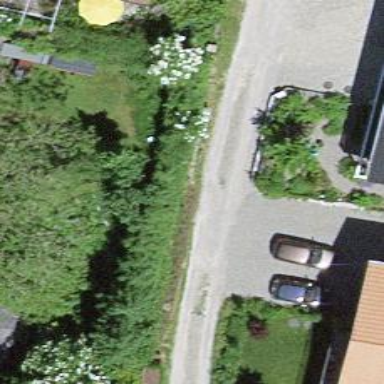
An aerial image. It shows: Service road with fine gravel surface.